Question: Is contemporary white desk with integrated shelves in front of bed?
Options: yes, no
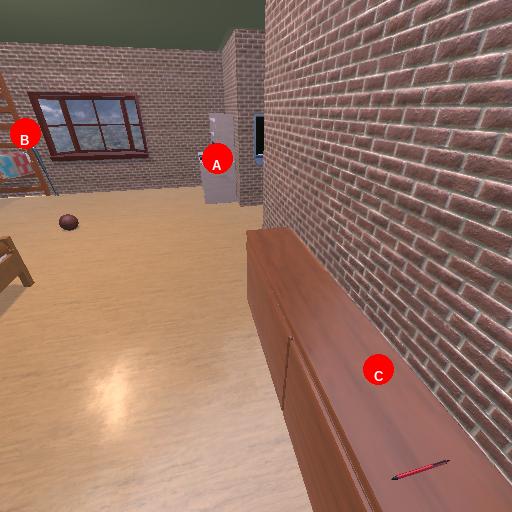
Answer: yes